Question: I am making project on online editor for html like jsfiddle.net
My question is how to get alert when text area contain change without save change?
For example see below image

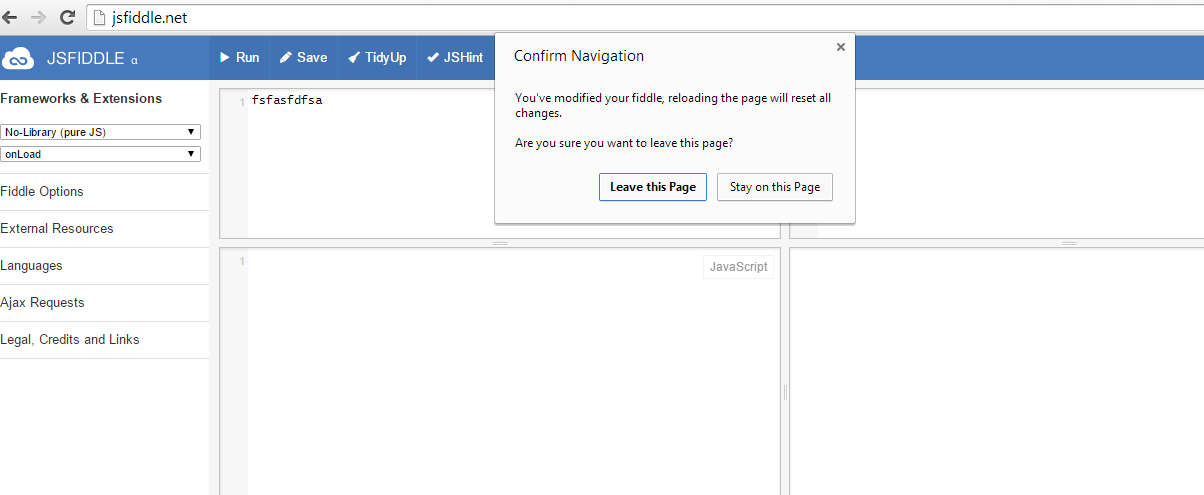
Answer: Try to use <URL> like,
'''
var $formData=$('#myform').serialize();
window.onbeforeunload = function(){
if($formData!=$('#myform').serialize()){
return 'Are you sure you want to leave?';
}
};
'''
Alternatively, you can do it by using '.data()' like,
'''
var $myForm=$('#myform');
$myForm.data('initialData',$myForm.serialize());
window.onbeforeunload = function(){
if($myForm.data('initialData') != $myForm.serialize()){
return 'Are you sure you want to leave?';
}
};
'''